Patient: sex F, age 68
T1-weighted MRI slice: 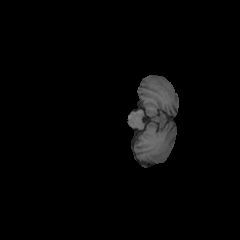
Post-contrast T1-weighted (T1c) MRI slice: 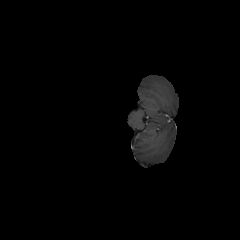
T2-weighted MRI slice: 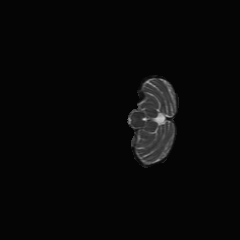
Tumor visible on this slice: no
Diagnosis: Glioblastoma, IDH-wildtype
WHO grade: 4